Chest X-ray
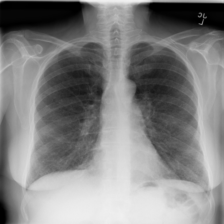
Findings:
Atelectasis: negative
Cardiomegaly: negative
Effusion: negative
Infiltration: negative
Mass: negative
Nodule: negative
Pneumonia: negative
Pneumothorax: positive
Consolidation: negative
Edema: negative
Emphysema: negative
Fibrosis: negative
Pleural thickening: negative
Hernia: negative